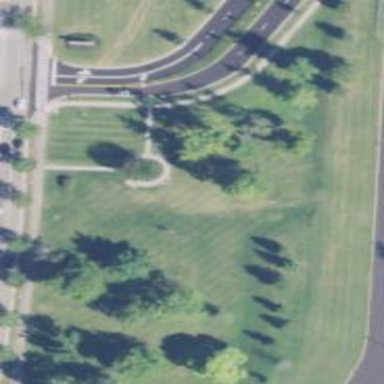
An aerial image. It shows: Memorial site with historic significance.